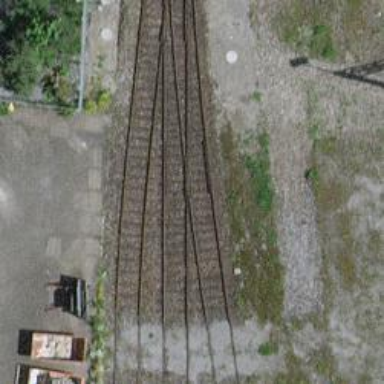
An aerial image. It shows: Railway yard used for servicing trains.